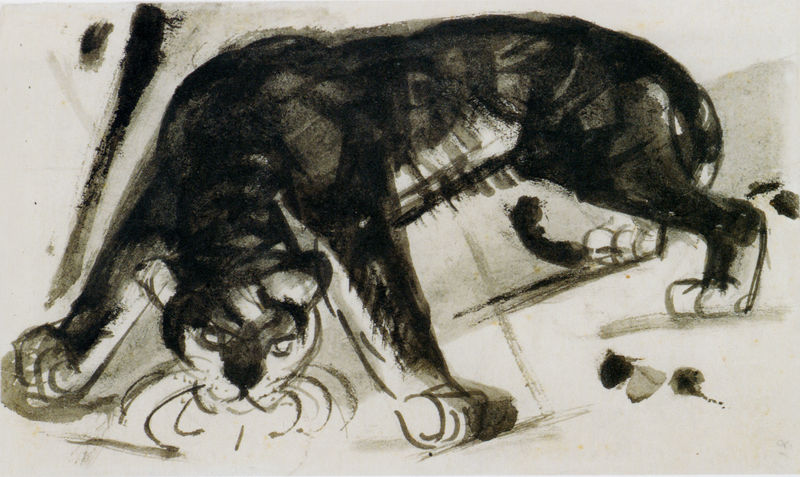
Titel: Tiger
Künstler: Franz Marc
Standort: Lübeck
Institution: Museum für Kunst und Kulturgeschichte
Schlagwörter: angriff, dunkel, feder, gemälde, kopf, körper, schatten, weiß, aquarell, dreieck, grob, bewegung, grau, hintergrund, licht, nase, rücken, schwarz, skizze, zeichnung, blick, tier, expressionismus, flächig, bart, schnurrbart, augen, gesicht, stehen, hals, natur, schlank, boden, haare, blatt, frontal, gebeugt, ohren, fell, schwanz, seitlich, papier, haltung, studie, abstrakt, flächen, modern, linien, oliv, nacken, wild, white, black, dark, expressionism, face, gouache, gray, grey, hair, nose, painting, muskeln, pupillen, print, sheet, brown, pfoten, bauch, punkte, muskulös, katze, tusche, kohle, form, kater, schnurrhaare, schwarz-weiss, strich, wässrig, krallen, zoo, entwurf, pinsel, barthaare, franz, pupille, art, chinesisch, flecken, zähne, läufe, schnauze, stone, gefährlich, lauer, ölskizze, schwartz, head, diagonale, eyes, feet, löwe, stellung, schnautze, light, drawing, paper, black and white, brushstroke, dots, shadow, fur, mouth, expressionist, illustration, line, sketch, tail, beard, abdruck, schwar, tatzen, ohre, schnurrbarthaare, raubkatze, abstract, marc, tatze, parallelen, neck, cat, tuschezeichnung, ink, walk, water colour, watercolor, dot, tiger, ears, study, verteidigung, pencil, franz marc, geduckt, großkatze, raubtier, schnurren, lauern, lauernd, panter, panther, animal, blaue reiter, blue rider, legs, lines, mark, flüchtig, aquarellskizze, schleichen, pranken, shoulders, coal, angriffhaltung, blauer reiter, cazze, chalk, chinese, claws, crouch, der blaue reiter, fussabdrück, hinterlauf, hinterpfoten, katre, konstruiert, lavage, munich, paw, paws, pen and ink, predator, puma, rough, schurrbarthaare, shading, snout, stripes, strong, tale, vorderpfoten, wash, whiskers, charcoal, aquarellzeichnung, asian, mammal, paint, rilke, japan, china, contrast, standing, lion, body, scary, whte, angry, waiting, beast, bones, gestural, shape, bending, bild, spots, malerei, attack, hunting, b, leopard, grayscale, farbe, schnurhaare, angrifff, zeichen, messy, bnurrhaare, schnurrharre, zeichung, asia, skethc, cinaa, german expressionism, drops, aggressive, nails, claw, stark, cool, expressive, charcol, scratch, curved, leapord, value, feline, muzzle, fury, high contrast, jaguar, kitty, wiskers, striche, crouched, strpes, hide, mad, whisker, pouncing, alert, urking, lurking, fierce, pounce, cougar, mountain lion, chasing, playful tiger, friendly tiger, der panther, rainer maria rilke, pather, lepard, wild animal, pfote, striche#, schwarztöne, skizz, drohung, groop, knurren, pounch, blots, chasinf, strippes, wasserfarbe, geduckte haltung, poised, suggestion, 잘그렸다, 사나운 동물이다, 화나보인다, 무섭게 생겼다, 고양이과 같다, 먹물로 그렸다, 수염이 길다, 꼬리가 아래로 향해있다, 눈이 크다, wildcat